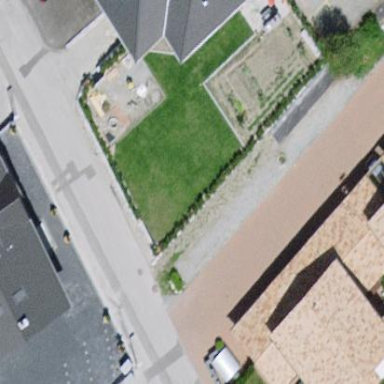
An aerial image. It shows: Semi-detached house.